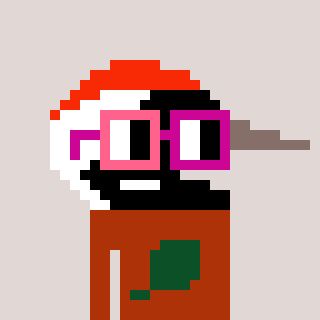
a pixel art character with square pink and red glasses, a crane-shaped head and a hotbrown-colored body on a warm background